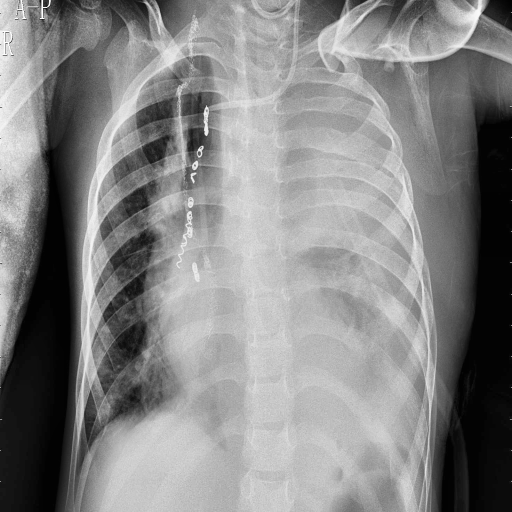
Finding: PNEUMONIA